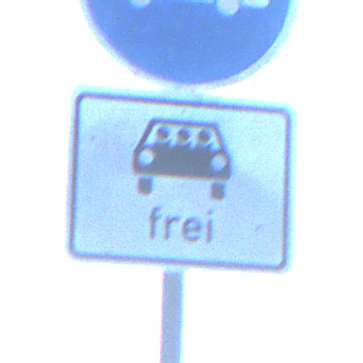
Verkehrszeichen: MehrfachbesetzePersonenkraftwagenFrei
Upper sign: Busssonderstreifen
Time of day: MorningAfternoon
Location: Outdoor (Nature)
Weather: PartlyCloudy
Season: NotSpecified
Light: Natural